RGB frame:
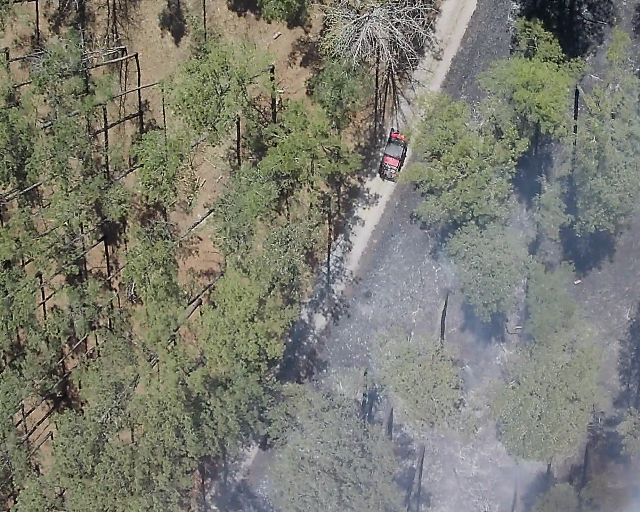
Thermal frame:
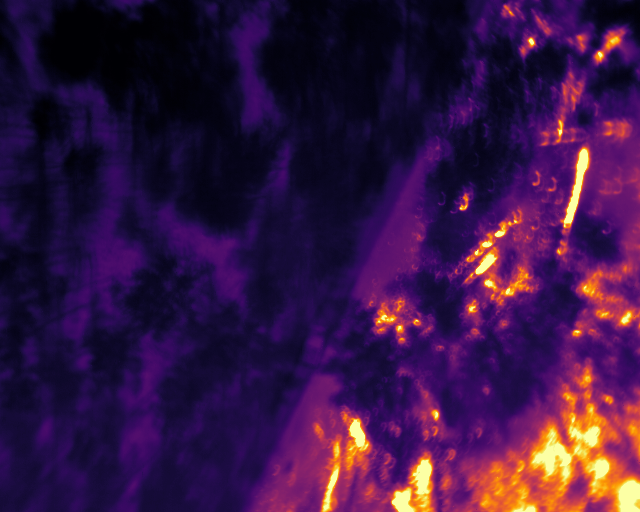
Captured: 2026-02-27 02:39:54
Pixels at or above 80 °C: 22819 (fraction of frame: 0.06964)